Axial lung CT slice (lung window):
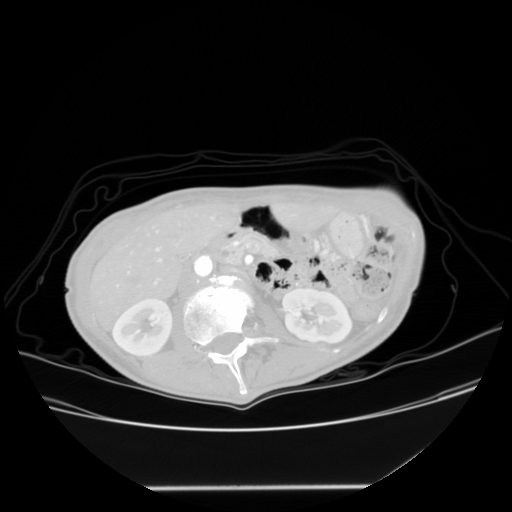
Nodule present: no